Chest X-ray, AP view. Patient: 45 years old, sex F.
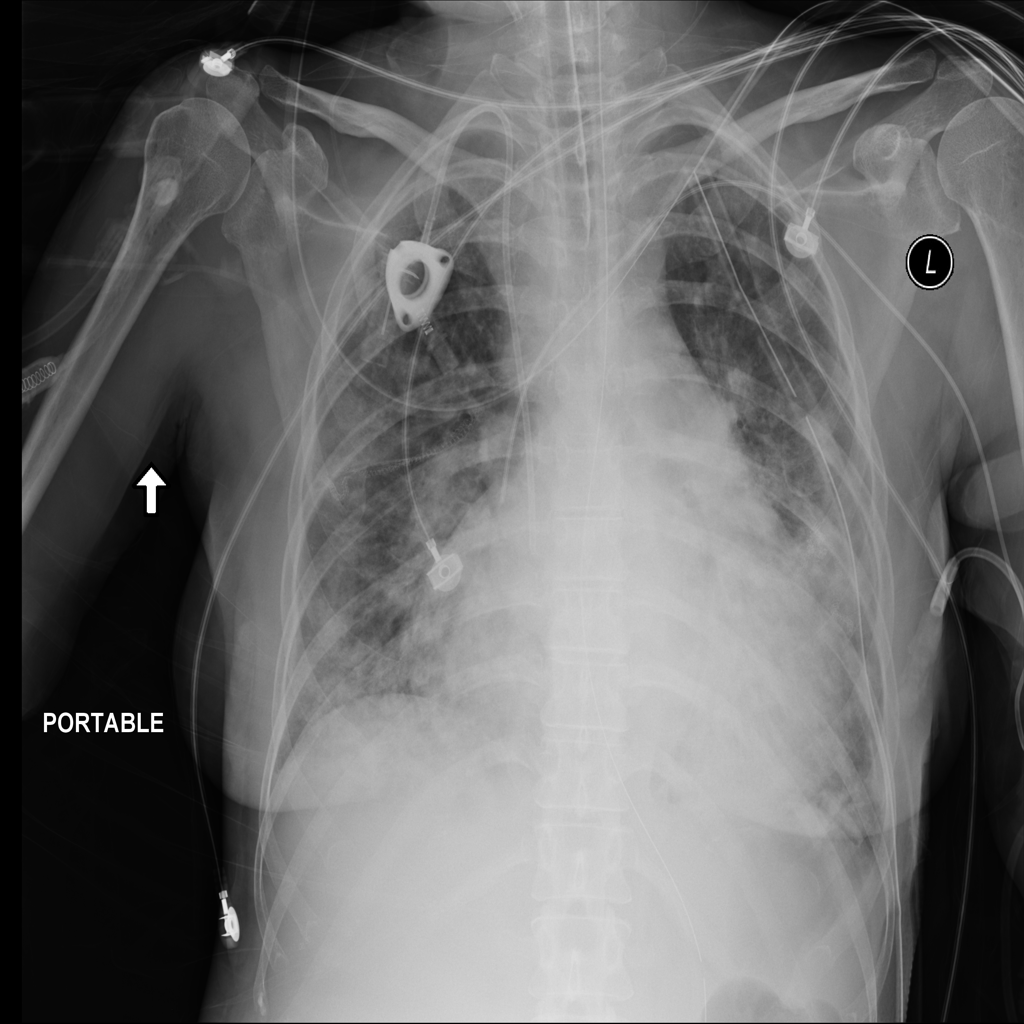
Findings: Infiltration, Pneumothorax